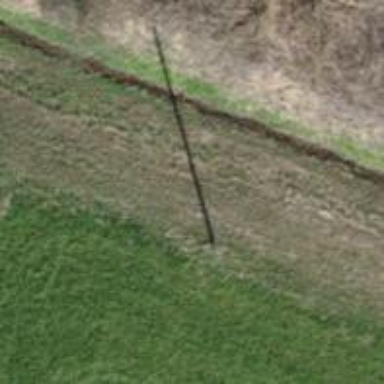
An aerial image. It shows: Power pole.